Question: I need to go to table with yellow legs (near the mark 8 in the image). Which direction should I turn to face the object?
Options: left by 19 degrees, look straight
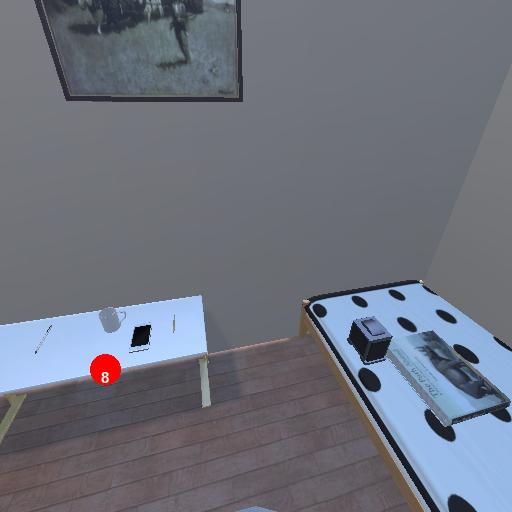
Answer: left by 19 degrees